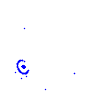
Particle: kaon